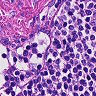
Metastatic tissue present: no